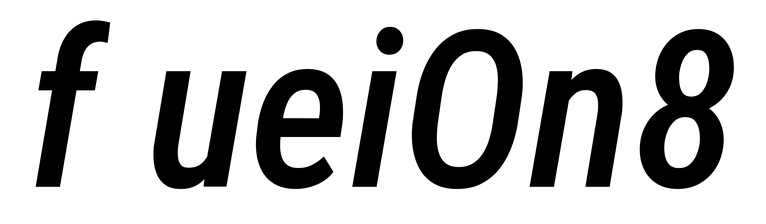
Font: Roboto-Italic_Condensed_Medium_Italic